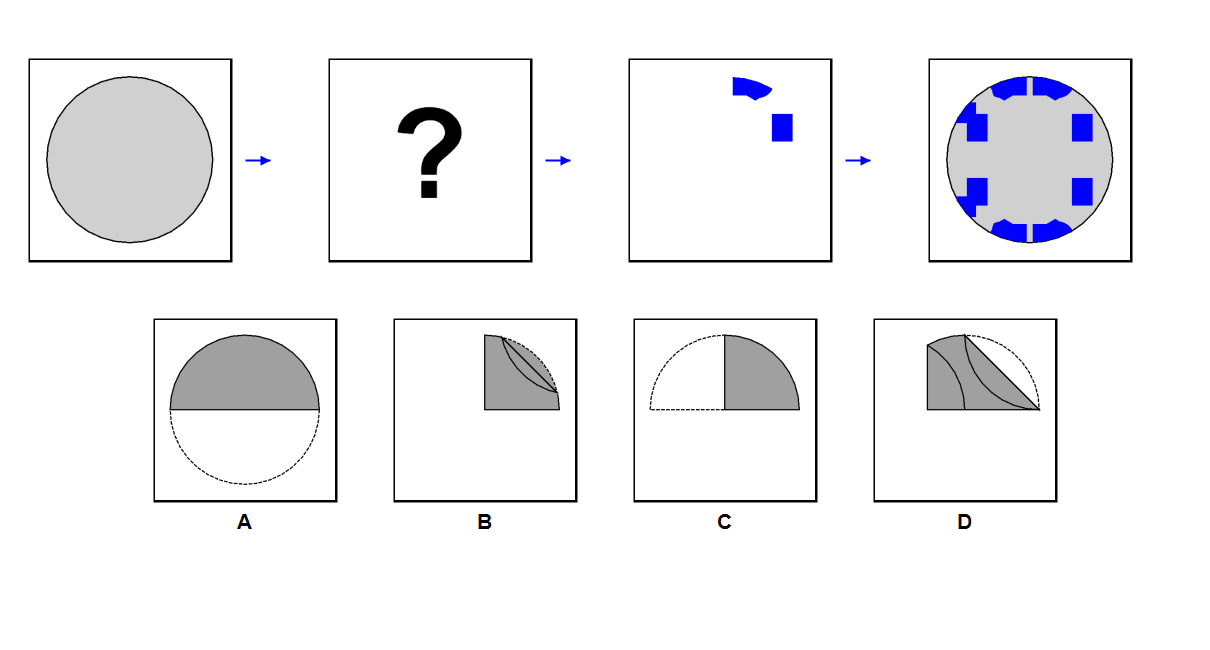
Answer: D